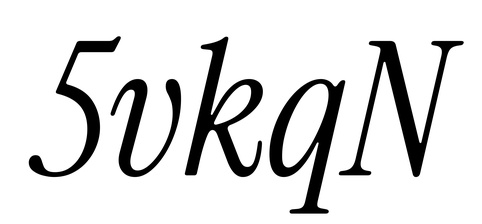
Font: InstrumentSerif-Italic